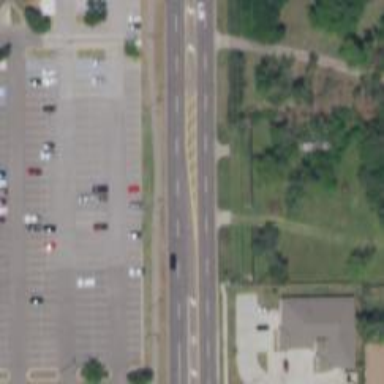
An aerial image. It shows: Secondary road.